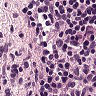
Metastatic tissue present: no